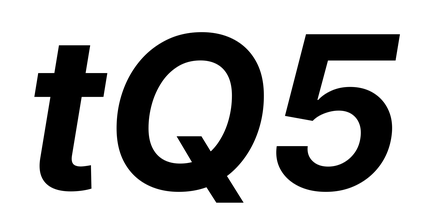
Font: Inter-Italic_Bold_Italic